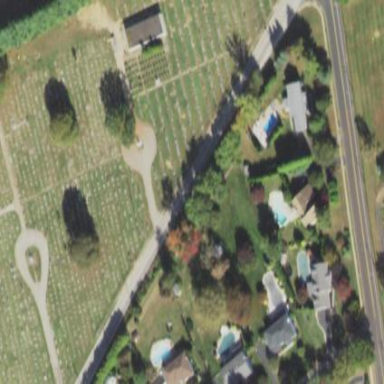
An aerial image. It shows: Cemetery.